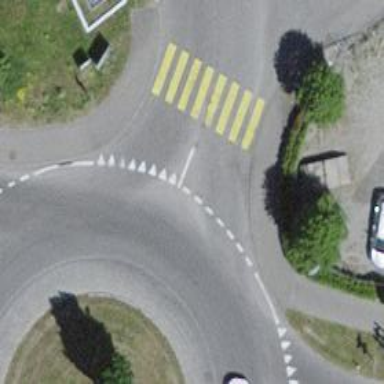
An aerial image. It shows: Road with "give way" sign.